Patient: sex M, age 54
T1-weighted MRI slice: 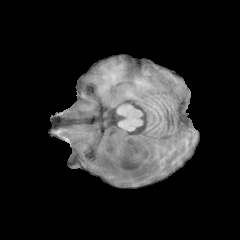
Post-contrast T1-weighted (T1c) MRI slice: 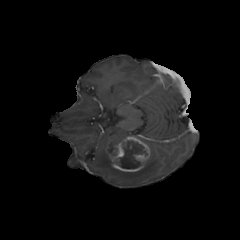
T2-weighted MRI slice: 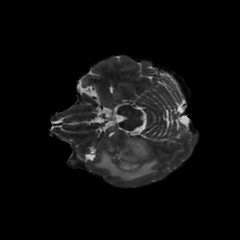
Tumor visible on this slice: yes
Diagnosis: Glioblastoma, IDH-wildtype
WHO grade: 4